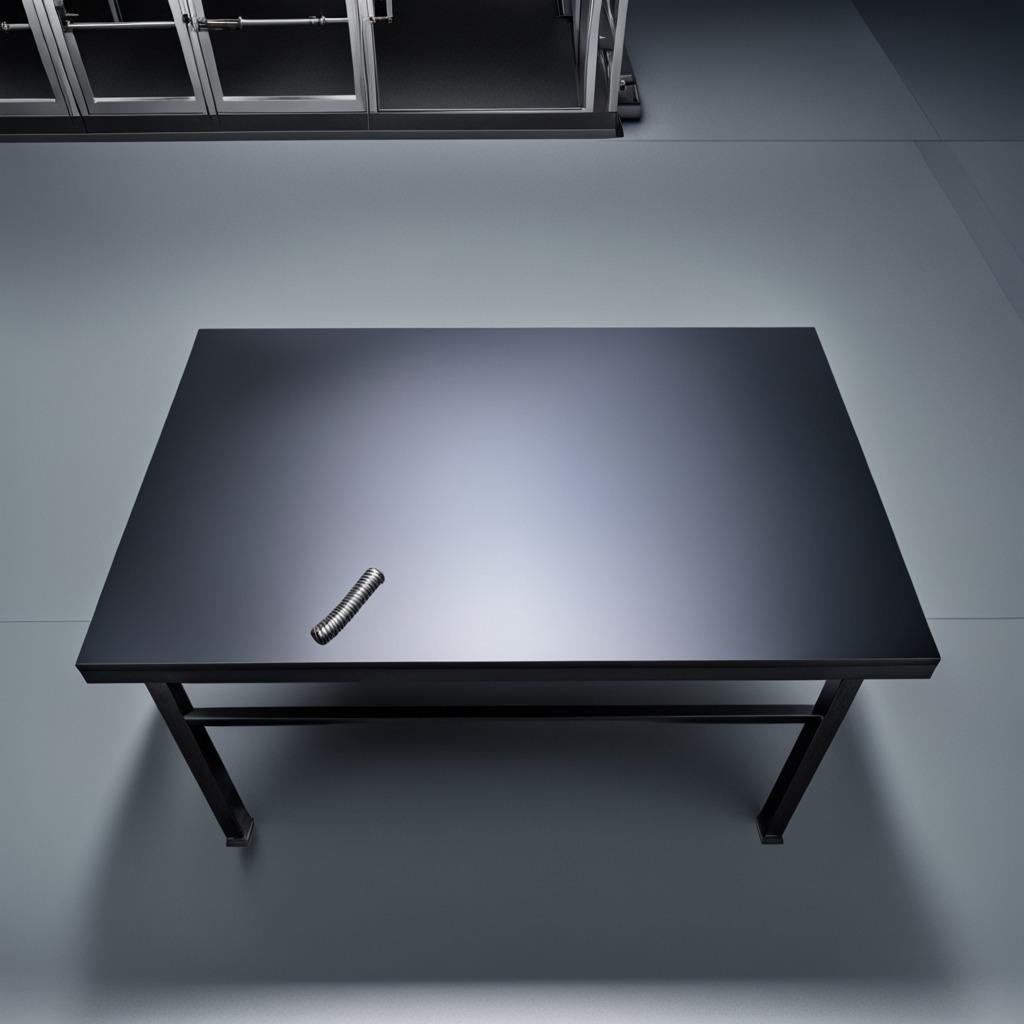
A coiled metal spring is lying on the tabletop.